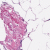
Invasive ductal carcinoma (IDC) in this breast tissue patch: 0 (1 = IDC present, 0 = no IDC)